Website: apple
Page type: customer-info-address
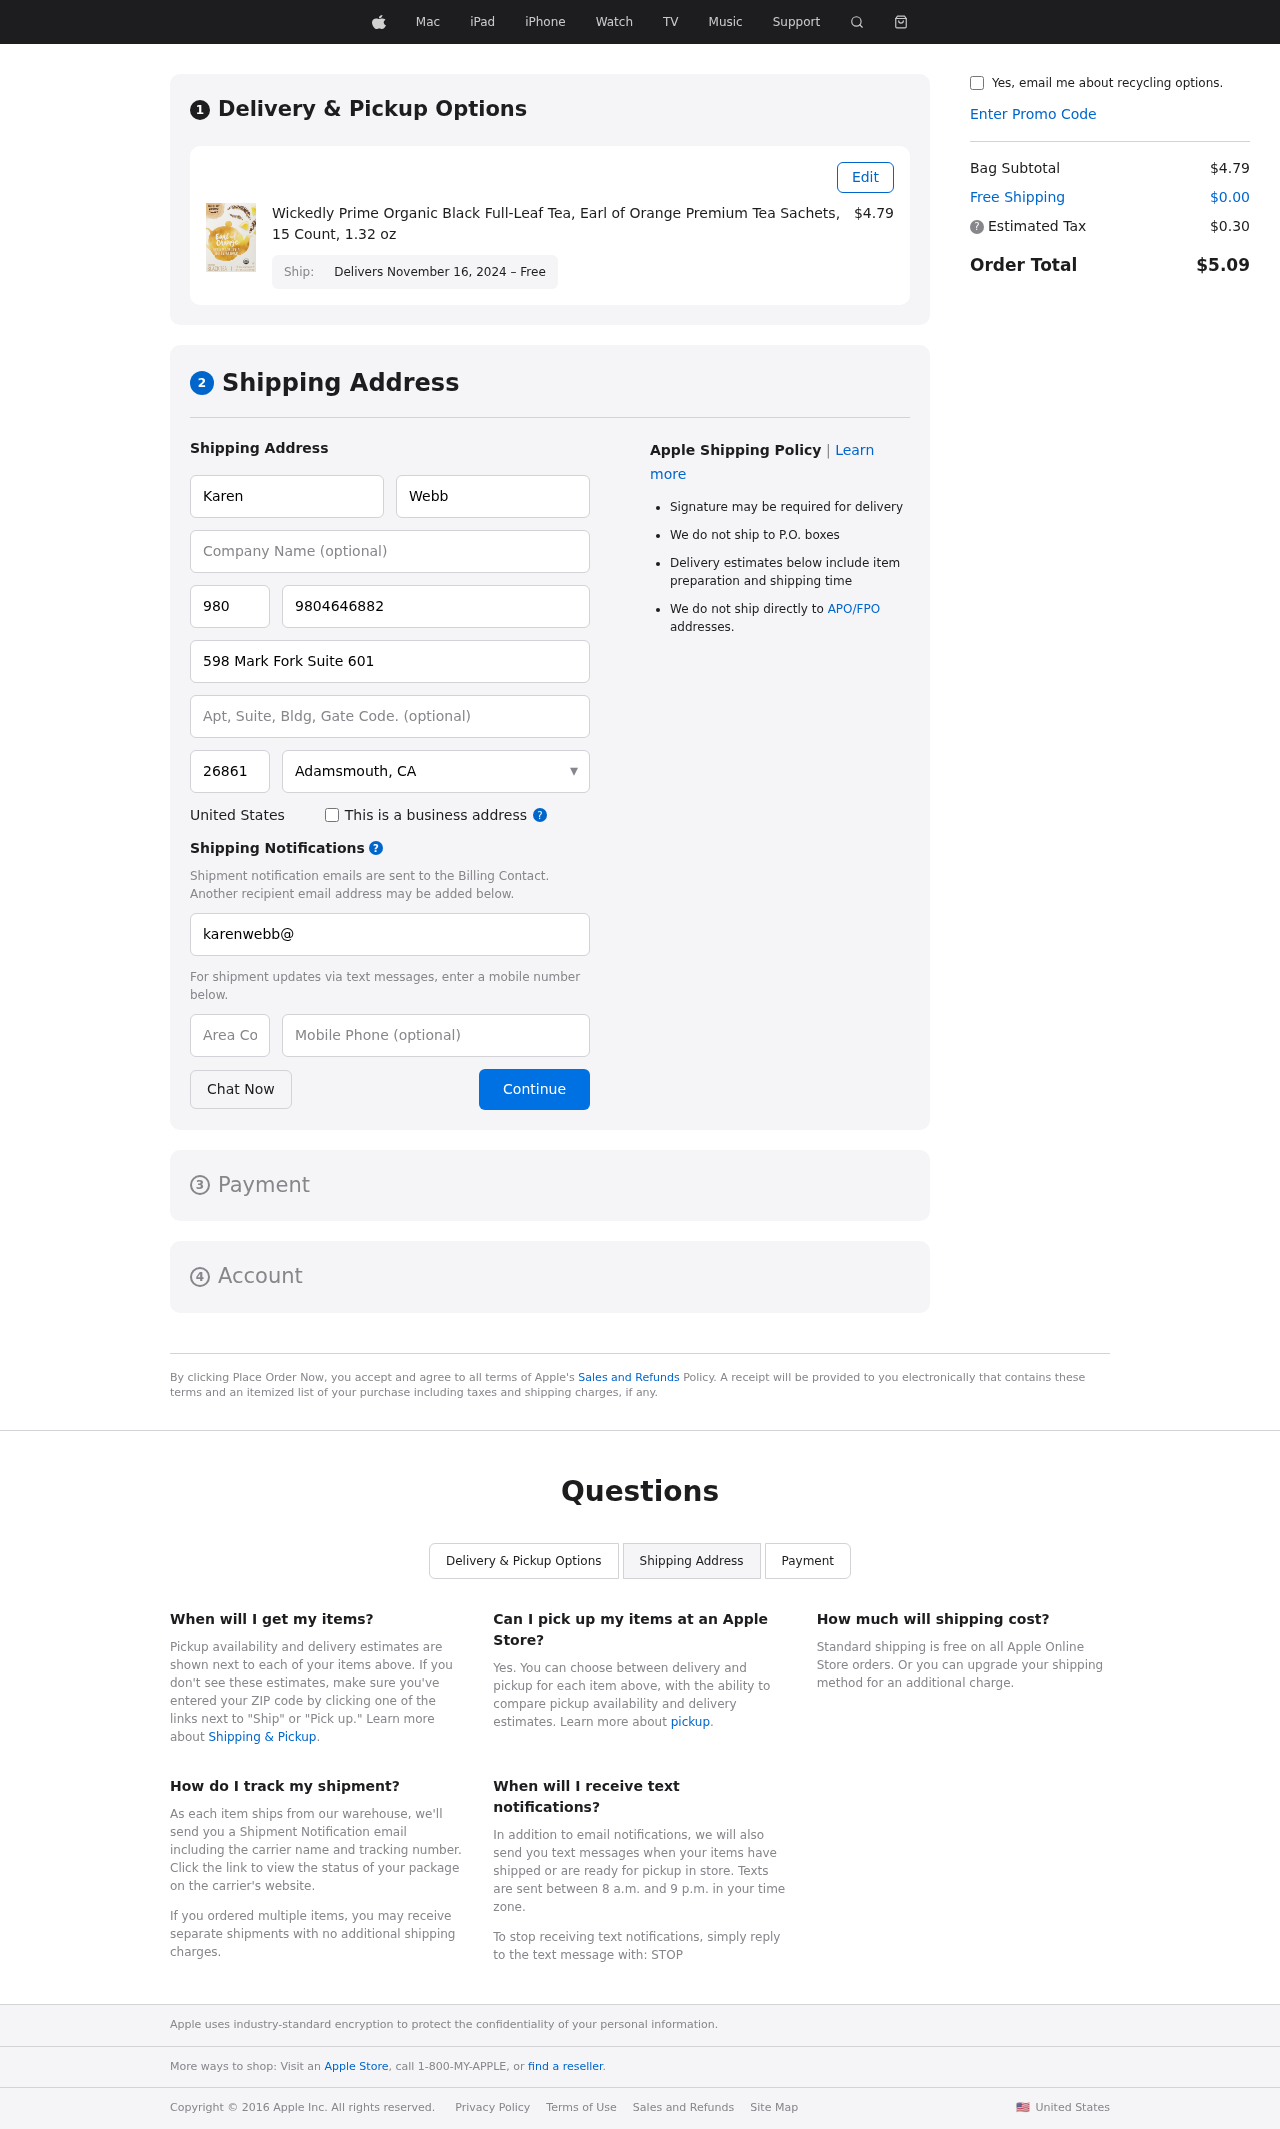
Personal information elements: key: PII_CITY_STATE
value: Adamsmouth, CA
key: PII_COUNTRY
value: United States
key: PII_EMAIL
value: karenwebb@hotmail.com
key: PII_FIRSTNAME
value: Karen
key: PII_LASTNAME
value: Webb
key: PII_PHONE
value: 9804646882
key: PII_PHONE_ALT
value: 8394718851
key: PII_PHONE_ALT_AREA
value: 839
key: PII_PHONE_AREA
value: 980
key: PII_POSTCODE
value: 26861
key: PII_STREET
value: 598 Mark Fork Suite 601
Product elements: key: PRODUCT1_NAME
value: Wickedly Prime Organic Black Full-Leaf Tea, Earl of Orange Premium Tea Sachets, 15 Count, 1.32 oz
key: PRODUCT1_PRICE
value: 4.79
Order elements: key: ORDER_DELIVERY_DATE
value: Delivers November 16, 2024 – Free
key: ORDER_SUBTOTAL
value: $4.79
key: ORDER_SHIPPING_COST
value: $0.00
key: ORDER_TAX
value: $0.30
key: ORDER_TOTAL
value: $5.09